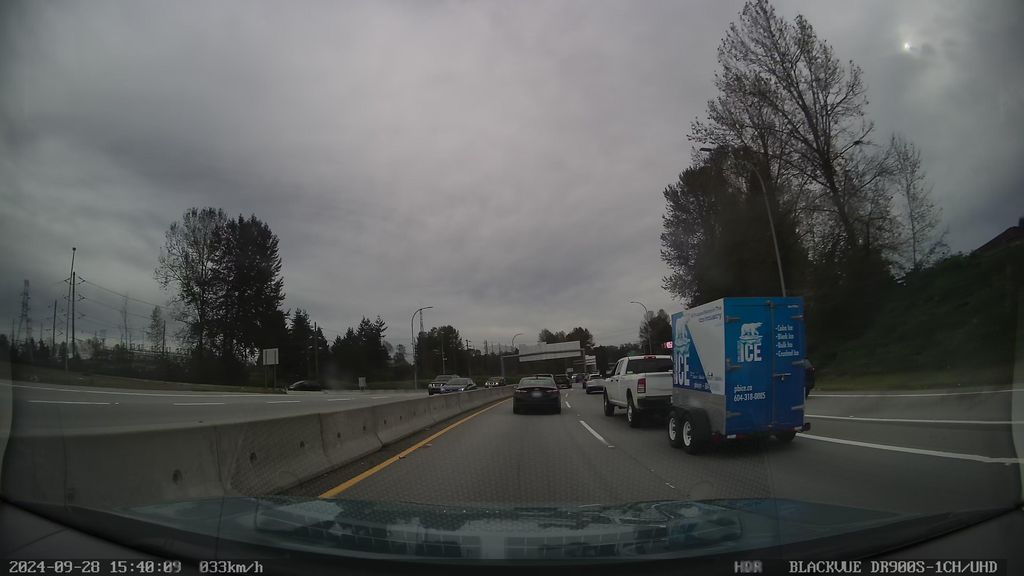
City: vancouver